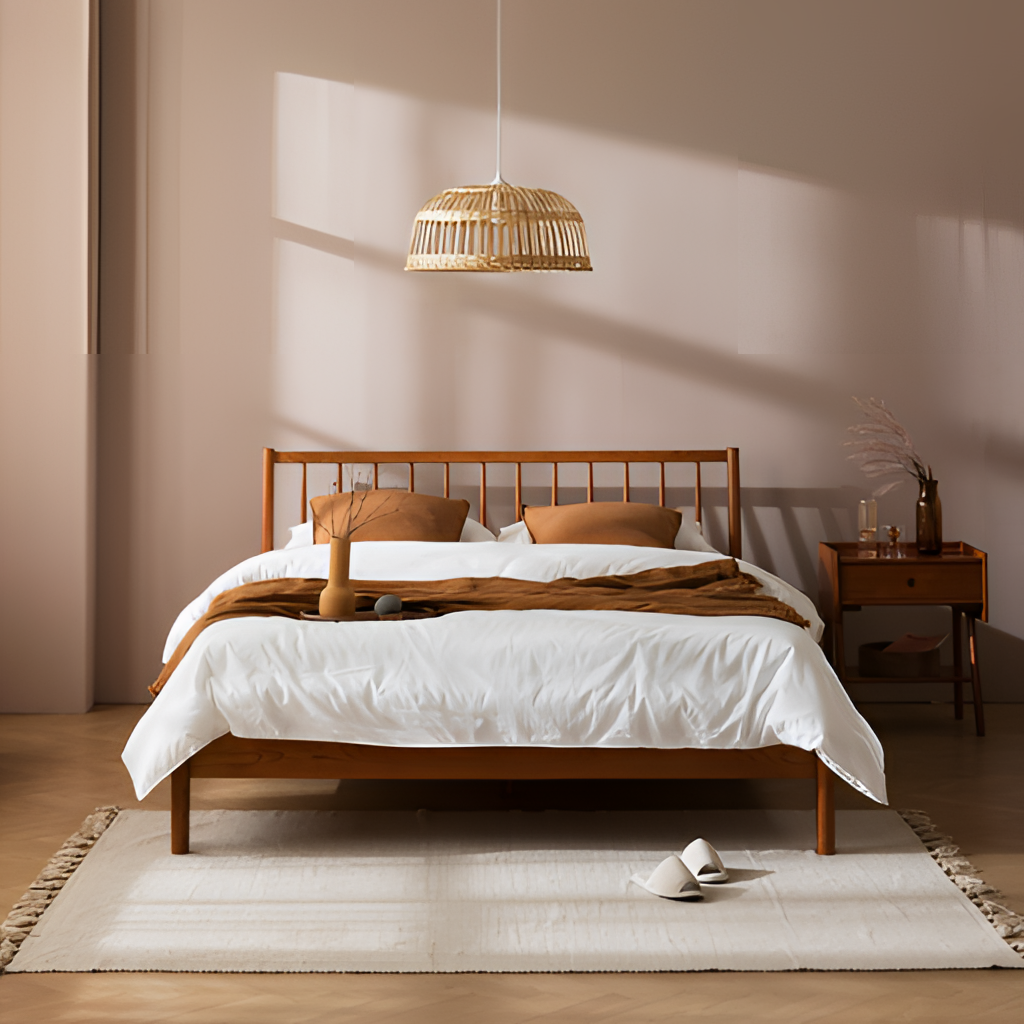
bedroom, brown wood bed, paint wallpaper, with solid pattern, brown wood flooring, with herringbone pattern, minimalist